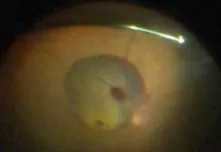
Surgical steps:. Macular hole, submacular hemorrhage, and ,arterial macroaneurysm are present.
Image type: ophthalmic_imaging (fundus_photograph)